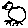
Label: bird